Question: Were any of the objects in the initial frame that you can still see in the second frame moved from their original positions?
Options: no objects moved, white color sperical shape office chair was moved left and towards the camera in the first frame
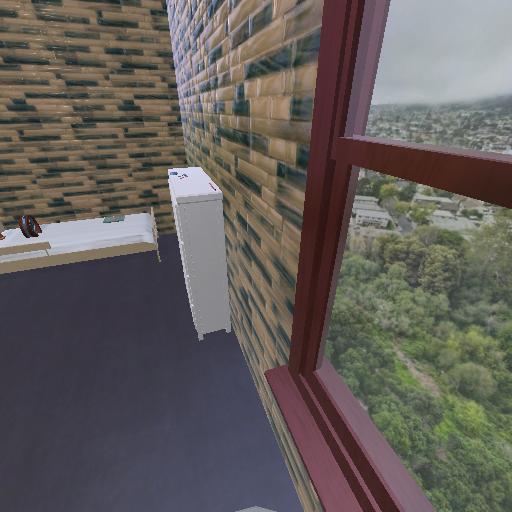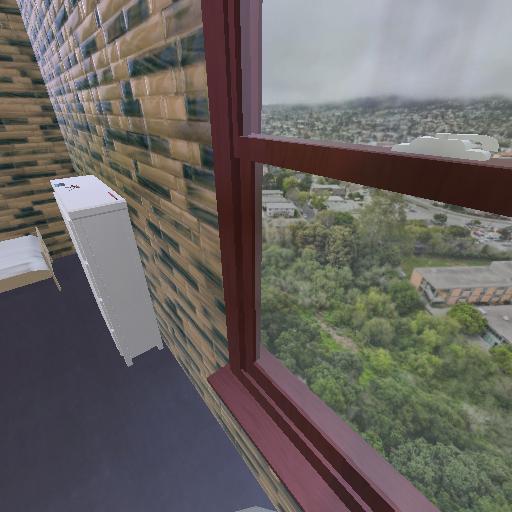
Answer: no objects moved